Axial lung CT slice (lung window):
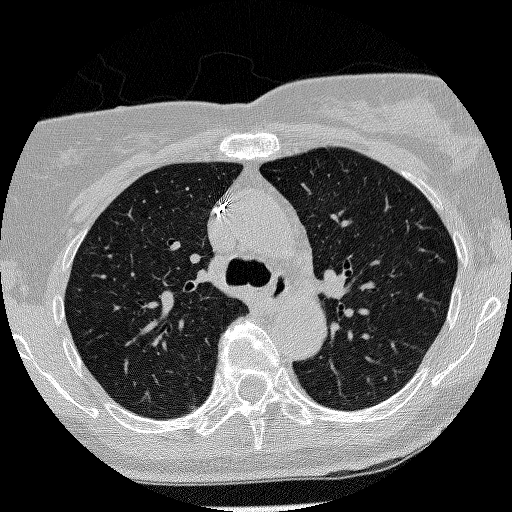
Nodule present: no